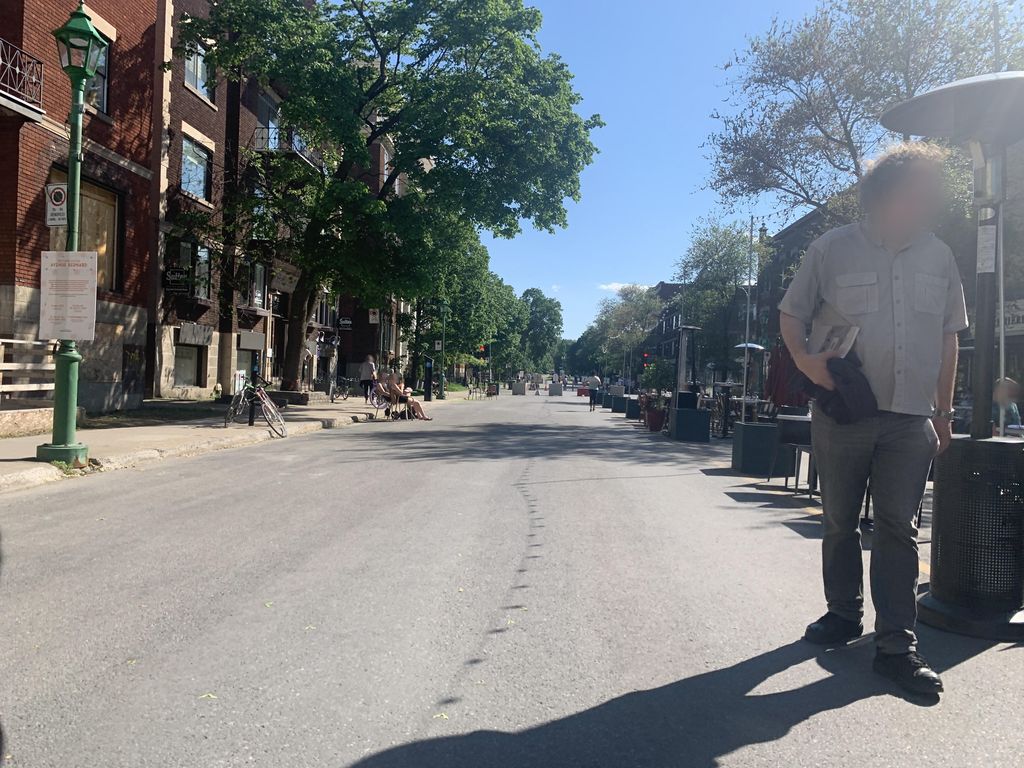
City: montreal